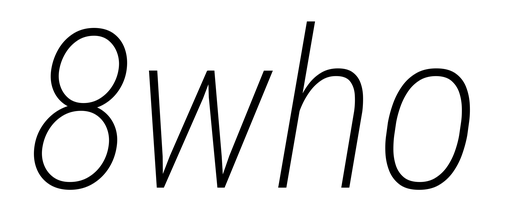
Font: Roboto-Italic_Condensed_ExtraLight_Italic